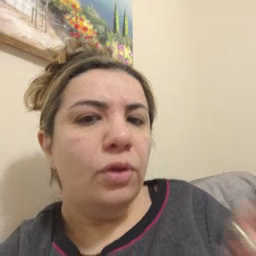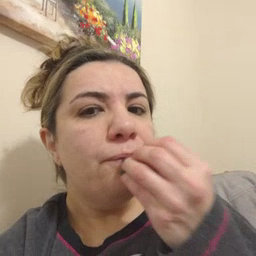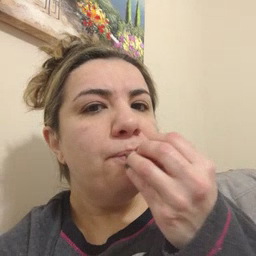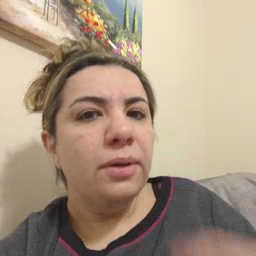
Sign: food